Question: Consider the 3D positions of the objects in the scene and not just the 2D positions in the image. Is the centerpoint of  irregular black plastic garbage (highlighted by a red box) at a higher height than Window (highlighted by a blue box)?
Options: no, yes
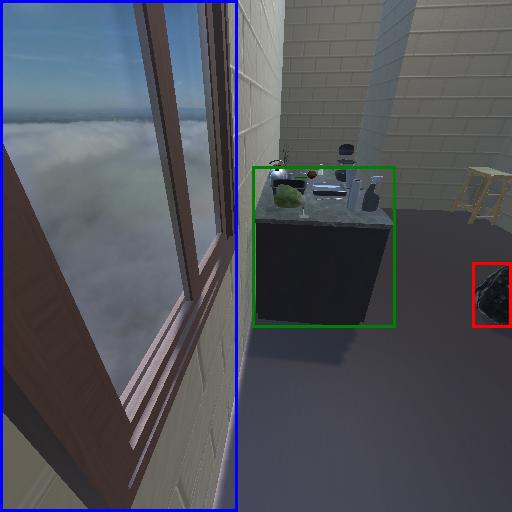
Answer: no